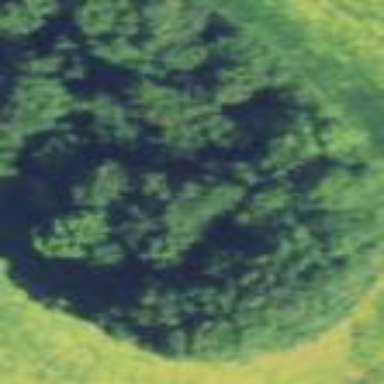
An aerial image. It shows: Serene woodland landscape.